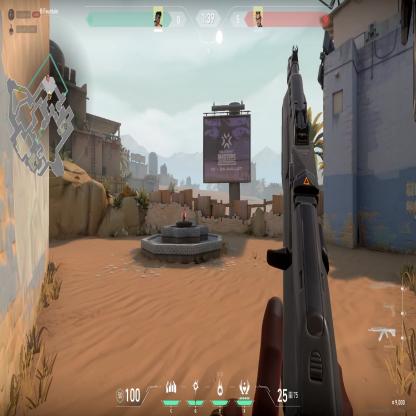
Label: enemy